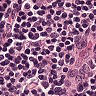
Metastatic tissue present: no